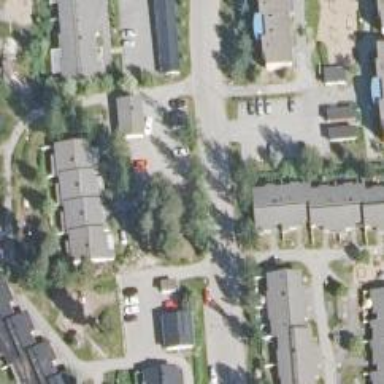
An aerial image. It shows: Living street.